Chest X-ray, PA view. Patient: 30 years old, sex M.
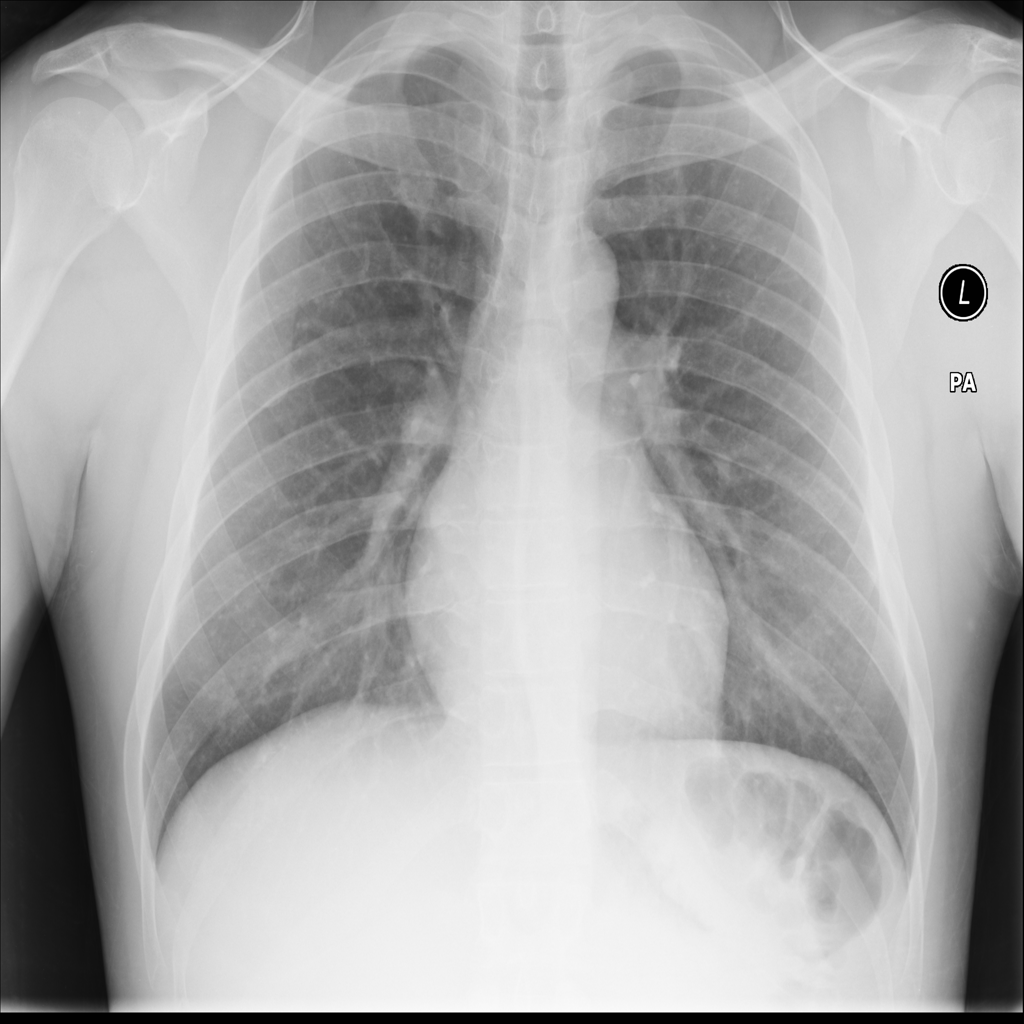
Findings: No Finding